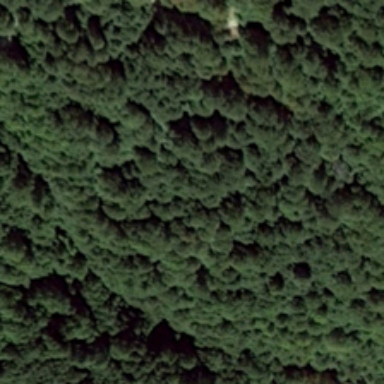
This piece of the forest is green and dense .